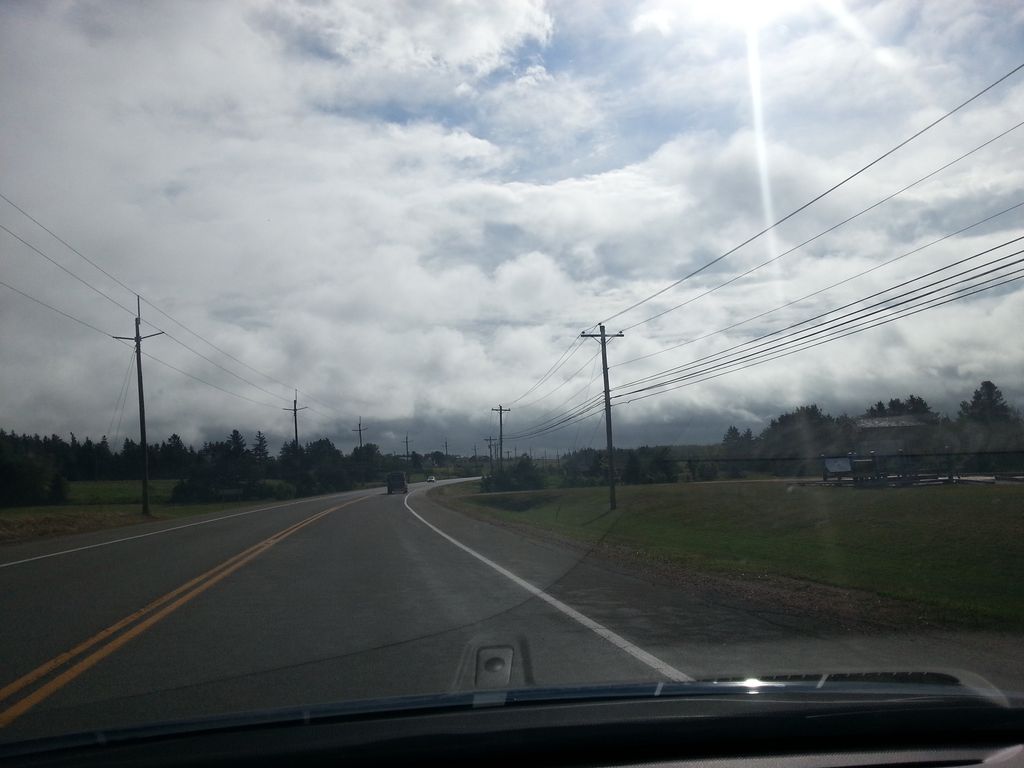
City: charlottetown